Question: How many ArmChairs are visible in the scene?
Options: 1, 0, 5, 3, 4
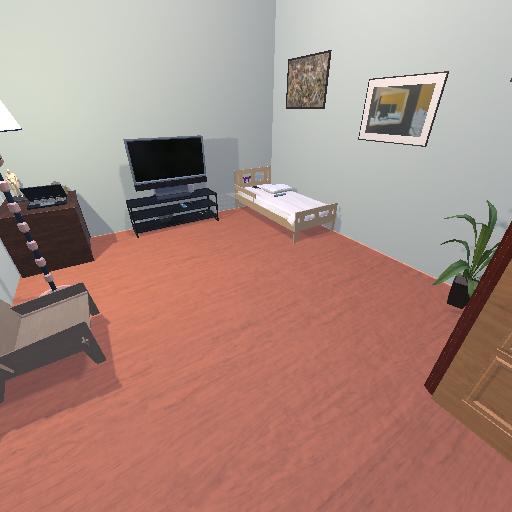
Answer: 1